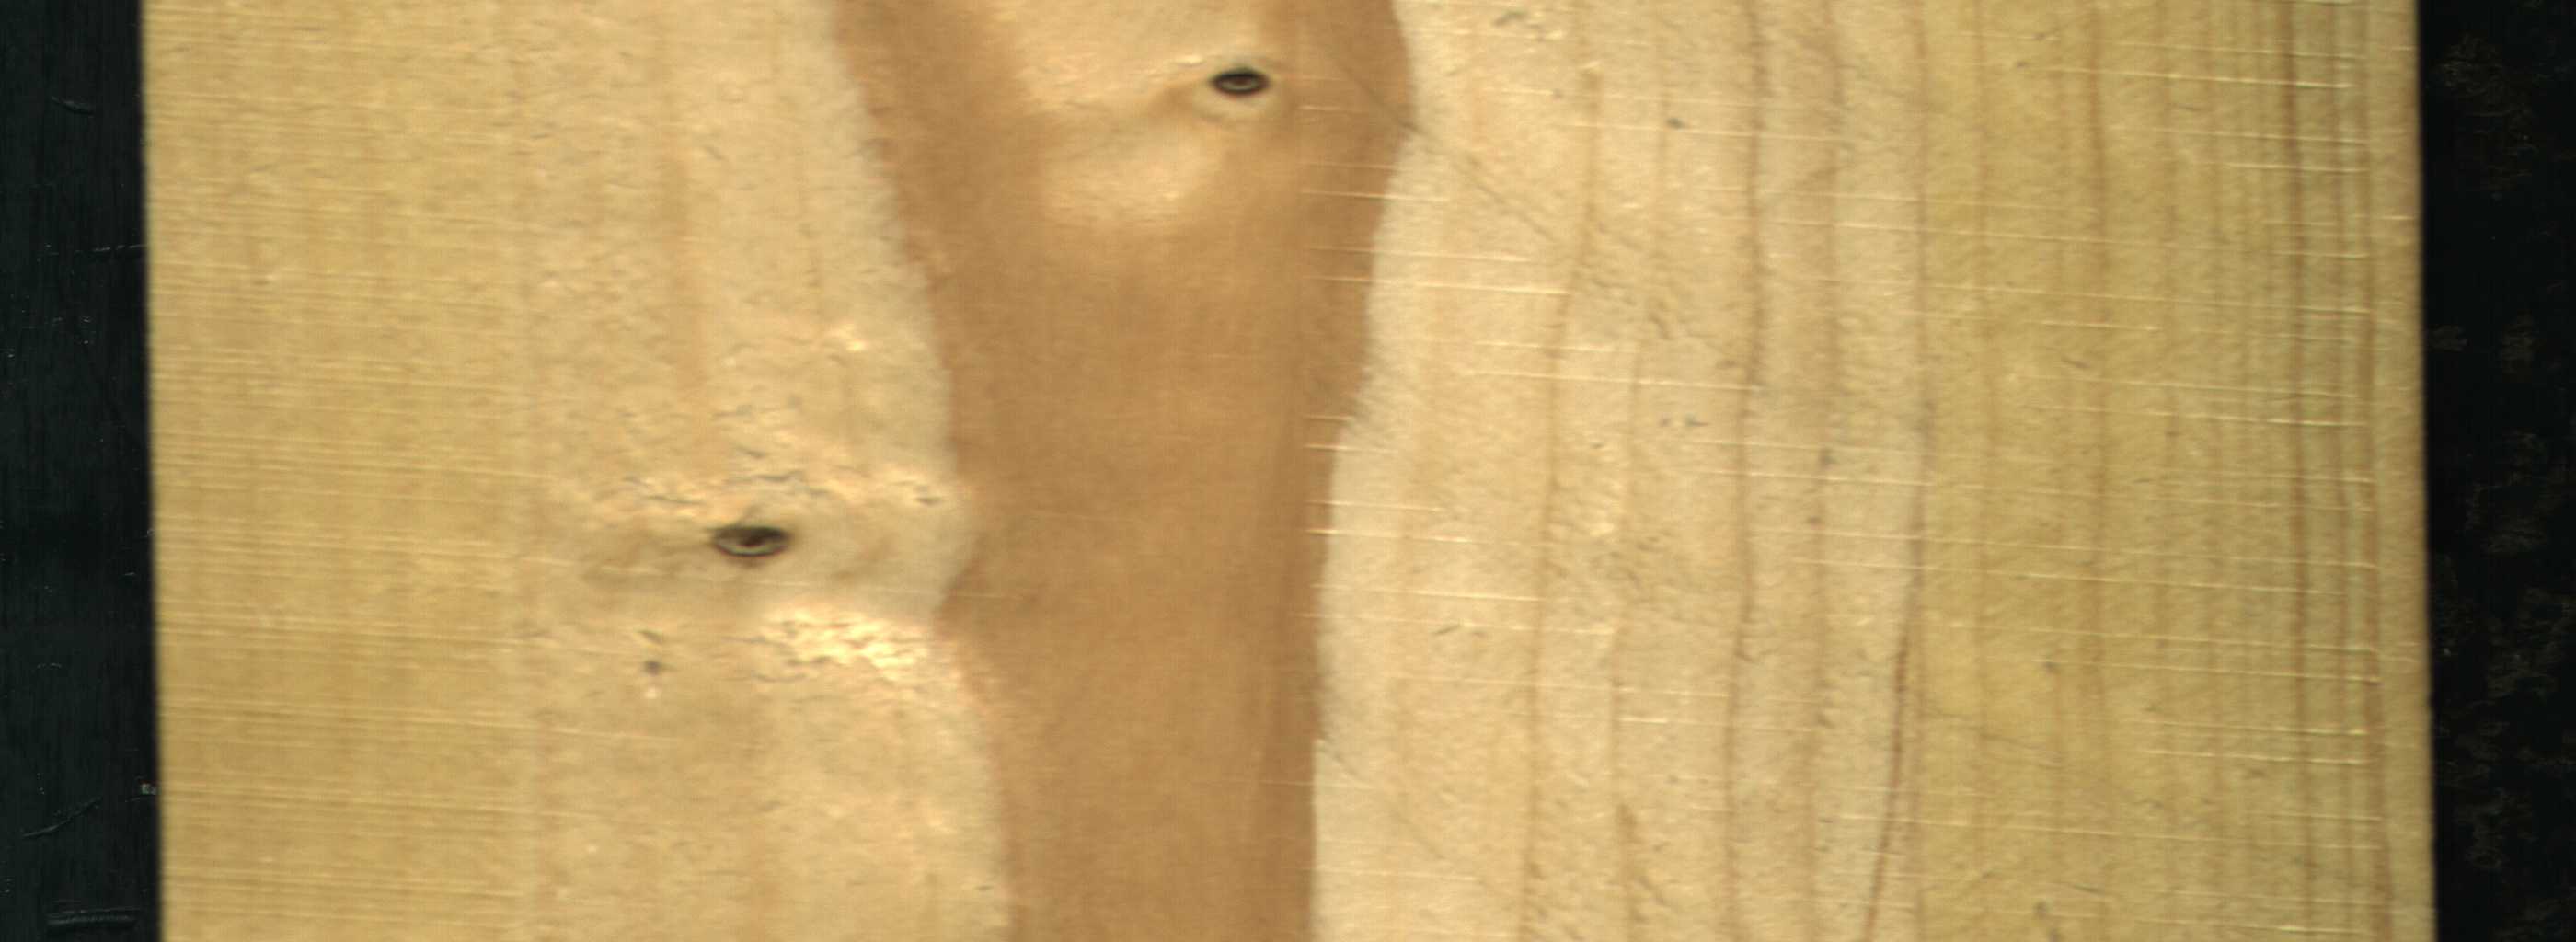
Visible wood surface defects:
Quartzity
Dead_Knot
Live_Knot